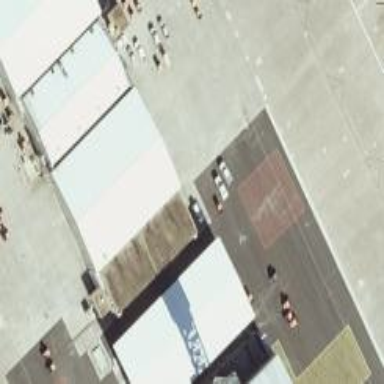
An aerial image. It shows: Hangar building at the airport.